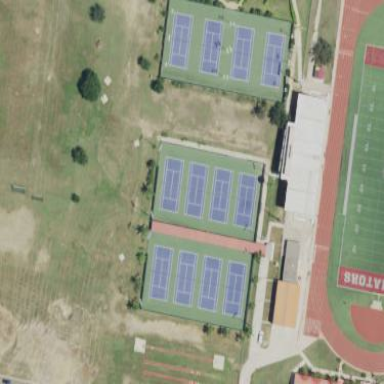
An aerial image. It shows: Tennis court in leisure pitch.